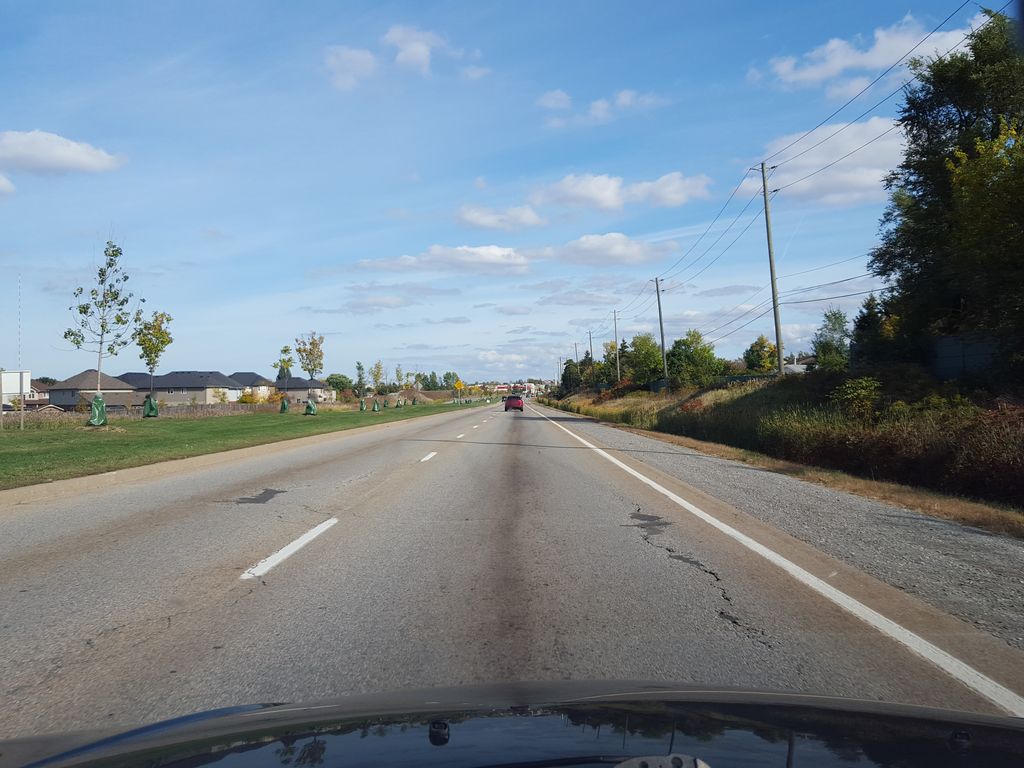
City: hamilton